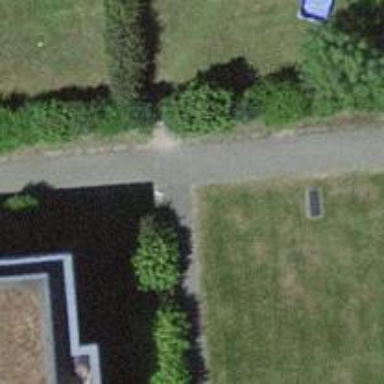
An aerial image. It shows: Path made of paving stones.